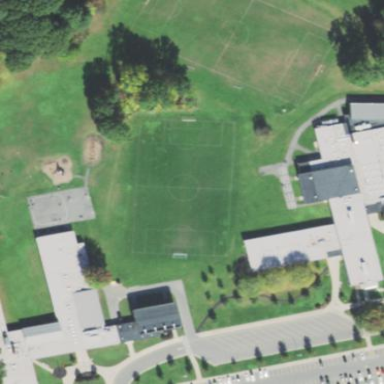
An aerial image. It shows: Soccer pitch for outdoor sports and leisure activities.